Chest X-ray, PA view. Patient: 60 years old, sex M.
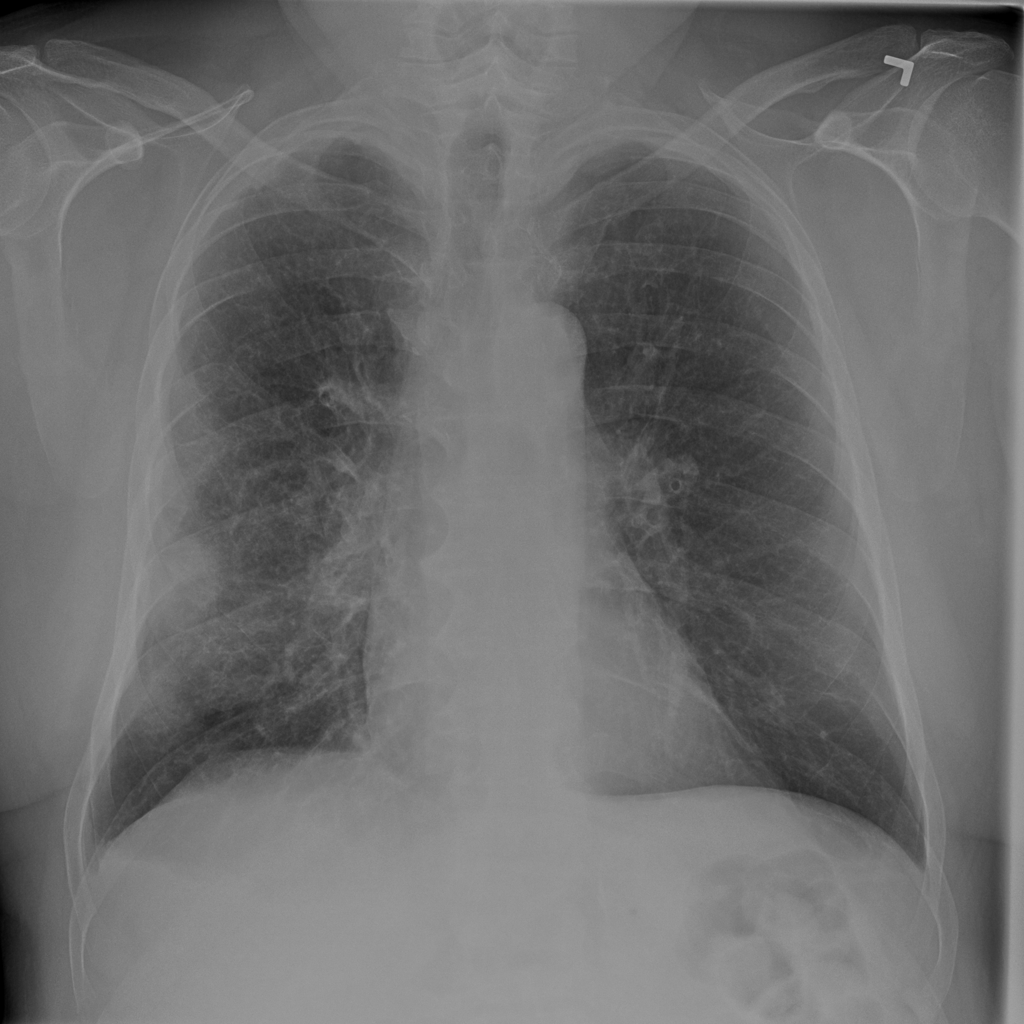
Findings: Mass, Nodule, Pleural_Thickening